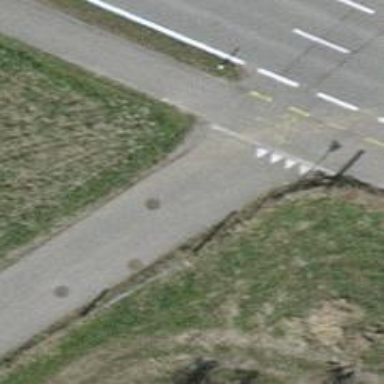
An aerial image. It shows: Bollard barrier.